Question: I thought I could make opengl map the coordinates (-1, -1) and (1, 1) to the pixels (0,0) and (width,height) with these calls:
'''
(gl-viewport 0 0 width height)
'''
'''
(gl-ortho -1 1 -1 1 -1 1)
'''
However a rectangle drawn from (-1,-1) to (1,1) only reaches across two thirds of the window's left and bottom edges. I can fix that by using
'''
(gl-viewport 0 0 (* 3/2 width) (* 3/2 height))
'''
but this doesn't seem correct to me. What am I doing wrong?
This is the snippet for DrRacket
'''
#lang racket/base
(require racket/class)
(require racket/gui/base)
(require sgl)
(require sgl/gl-vectors)
(define game-canvas%
(class canvas%
(inherit refresh with-gl-context swap-gl-buffers)
(super-new)
(define (next x)
(modulo (+ 1 x) 100))
(define x-factor 0)
(define/override (on-paint)
(with-gl-context
(lambda ()
(gl-clear-color 0.0 0.0 0.0 0.0)
(gl-clear 'color-buffer-bit 'depth-buffer-bit)
(gl-color 1 1 0) (gl-rect -1 -1 (+ -1 (* 2 x-factor 1/100)) 1)
(swap-gl-buffers)
(gl-flush))))
(define/public (STEP)
(set! x-factor (next x-factor))
(refresh)
(sleep/yield 1/60)
(queue-callback (lambda _ (send this STEP) #f)))
(define/override (on-event e)
(when (is-a? e mouse-event%)
(when (eq? (send e get-event-type) 'left-down)
(exit 0))))
(define/override (on-size width height)
(with-gl-context
(lambda ()
(let ((aspect (/ width height)))
;(gl-viewport 0 0 width height)
(gl-viewport 0 0 (* 3/2 width) (* 3/2 height))
(gl-matrix-mode 'projection)
(gl-load-identity)
(gl-ortho (* aspect -1) (* aspect 1) -1 1 -1 1)
(gl-enable 'depth-test))))
(refresh))))
(module+ main
(define-values (W H) (get-display-size #t))
(define f (new frame%
[style '(no-resize-border
no-caption
no-system-menu
hide-menu-bar)]
[label "glui"]
[width (/ W 2)]
[height (/ H 2)]))
(define c (new game-canvas%
[parent f]
[style '(gl)]))
(send f show #t)
(send f center 'both)
(send c STEP))
'''

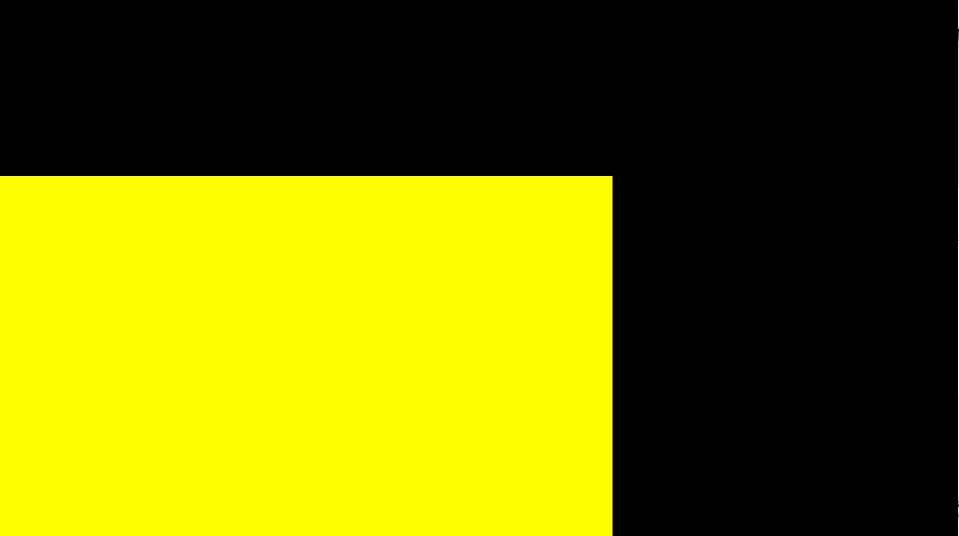
Answer: It seems that you have Display Zoom setting equals 150% on your Windows system. OpenGL isn't aware about it, you need to scale manually.
'''
(define/override (on-size width height)
...
(let ([scale (get-display-backing-scale)]
[scaled-width (exact-truncate (* width scale))]
[scaled-height (exact-truncate (* height scale))])
...
(gl-viewport 0 0 scaled-width scaled-height)
'''